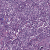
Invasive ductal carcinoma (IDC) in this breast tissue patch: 1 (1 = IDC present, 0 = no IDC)